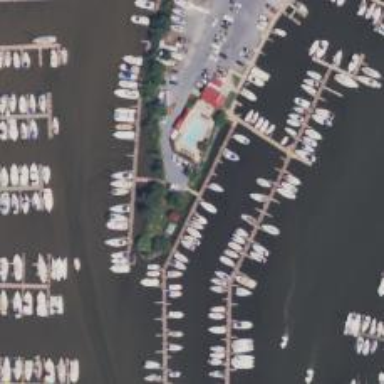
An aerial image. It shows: Man-made pier.